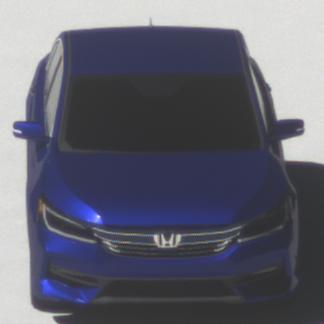
Make: Honda
Model: Accord Hybrid
Detailed model: 9. Generation
Model produced from: 2015
Model produced until: 2019
Doors: 4
Color: blue
Road condition: dry road
Daytime: midday
Contrast: high contrast